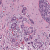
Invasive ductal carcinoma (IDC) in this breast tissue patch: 1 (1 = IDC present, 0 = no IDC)